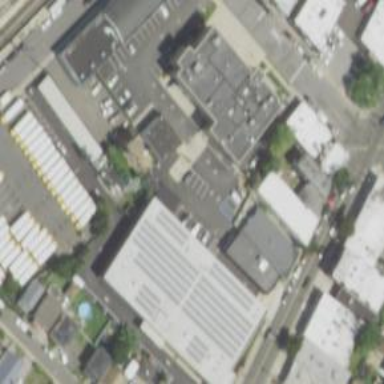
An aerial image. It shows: Building used for storage rental.